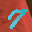
Label: 7